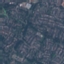
Label: Residential